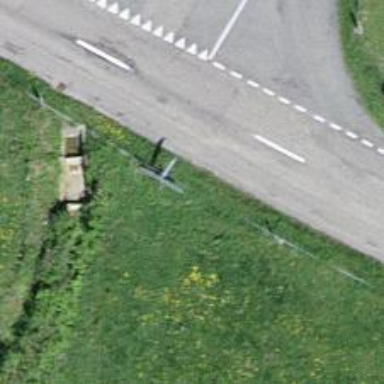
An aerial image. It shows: Bus stop along the road.